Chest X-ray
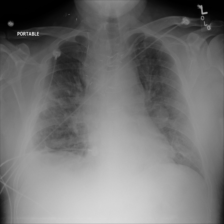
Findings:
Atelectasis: negative
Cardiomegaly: negative
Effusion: negative
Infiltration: positive
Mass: positive
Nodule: negative
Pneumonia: negative
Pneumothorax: negative
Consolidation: negative
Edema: positive
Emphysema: negative
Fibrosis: negative
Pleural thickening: negative
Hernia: negative